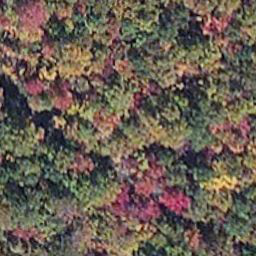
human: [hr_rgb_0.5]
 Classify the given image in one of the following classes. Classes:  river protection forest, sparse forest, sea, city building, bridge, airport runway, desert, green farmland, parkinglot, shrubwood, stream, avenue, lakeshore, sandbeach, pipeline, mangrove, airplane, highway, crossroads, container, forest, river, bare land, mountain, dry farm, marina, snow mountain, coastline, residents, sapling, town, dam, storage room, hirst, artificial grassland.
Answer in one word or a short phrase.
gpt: mangrove